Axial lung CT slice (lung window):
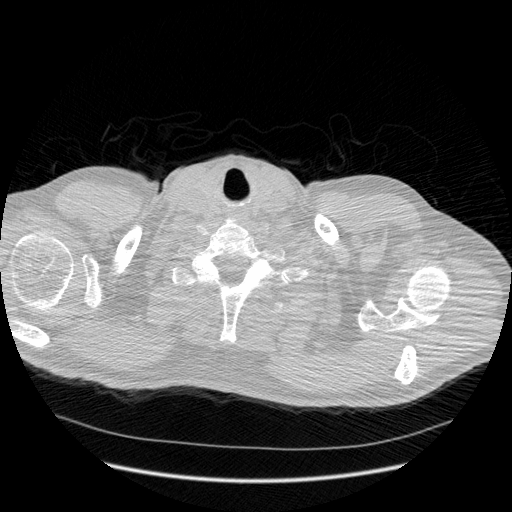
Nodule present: no